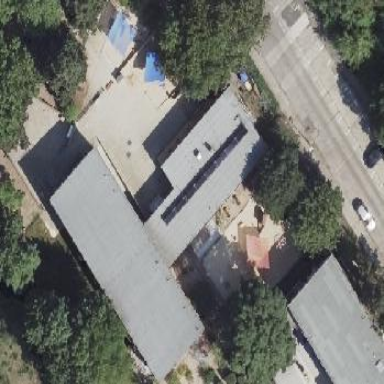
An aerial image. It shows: School building.